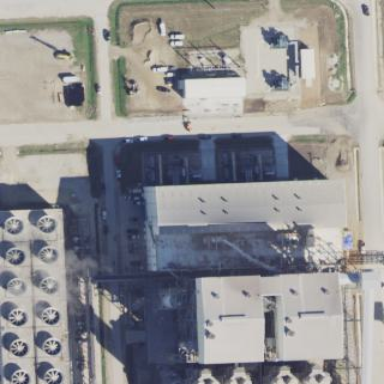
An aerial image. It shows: Building housing steam turbine generator.